Question: We installed Team Foundation Build Server 2012 on a server which had Team Foundation Build Server 2008. When we are trying to queue our new builds, they are returning the following error message:

We are using Upgrade Template as Process file and have tried creating new builds and also the existing builds and thy are all returning the same error.
We have also run the commands to repair defined in the workaround in the following website but it's still returning the same error:
<URL>
Any help will be really appreciated.
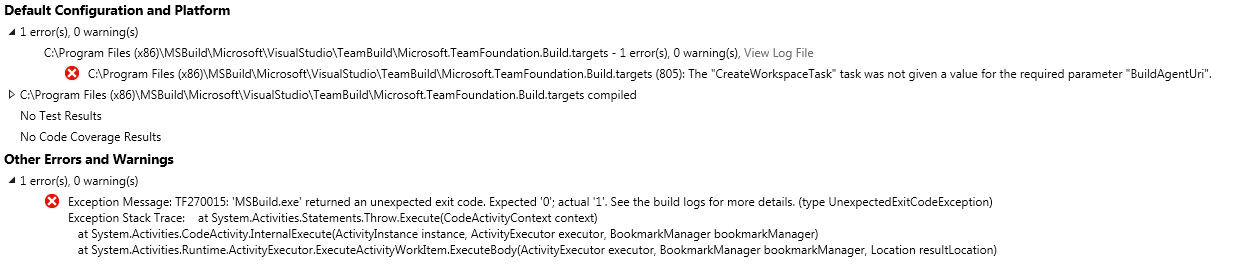
Answer: I have managed to resolve the above issue by copyying BuildAgentUri property in the Build Targets file and then it worked. More explaination is available at the following URL:
<URL>